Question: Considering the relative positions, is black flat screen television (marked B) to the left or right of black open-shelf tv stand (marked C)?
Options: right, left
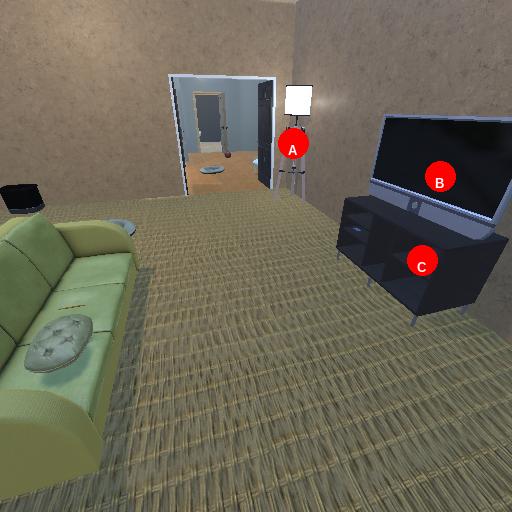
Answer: right